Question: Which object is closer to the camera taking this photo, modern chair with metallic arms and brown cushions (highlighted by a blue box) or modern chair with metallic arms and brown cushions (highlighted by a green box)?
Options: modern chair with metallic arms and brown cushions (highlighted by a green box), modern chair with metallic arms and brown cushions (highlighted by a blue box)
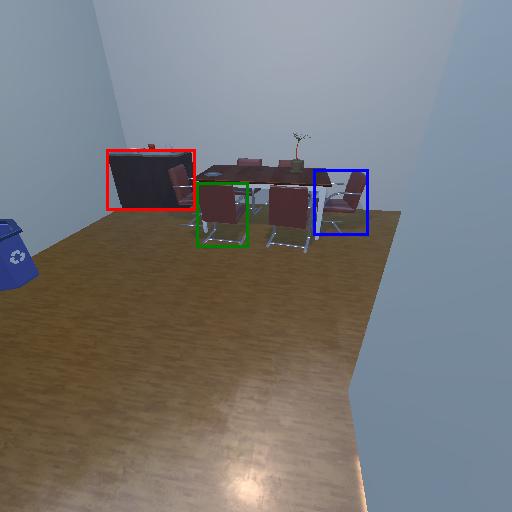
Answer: modern chair with metallic arms and brown cushions (highlighted by a green box)